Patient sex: M
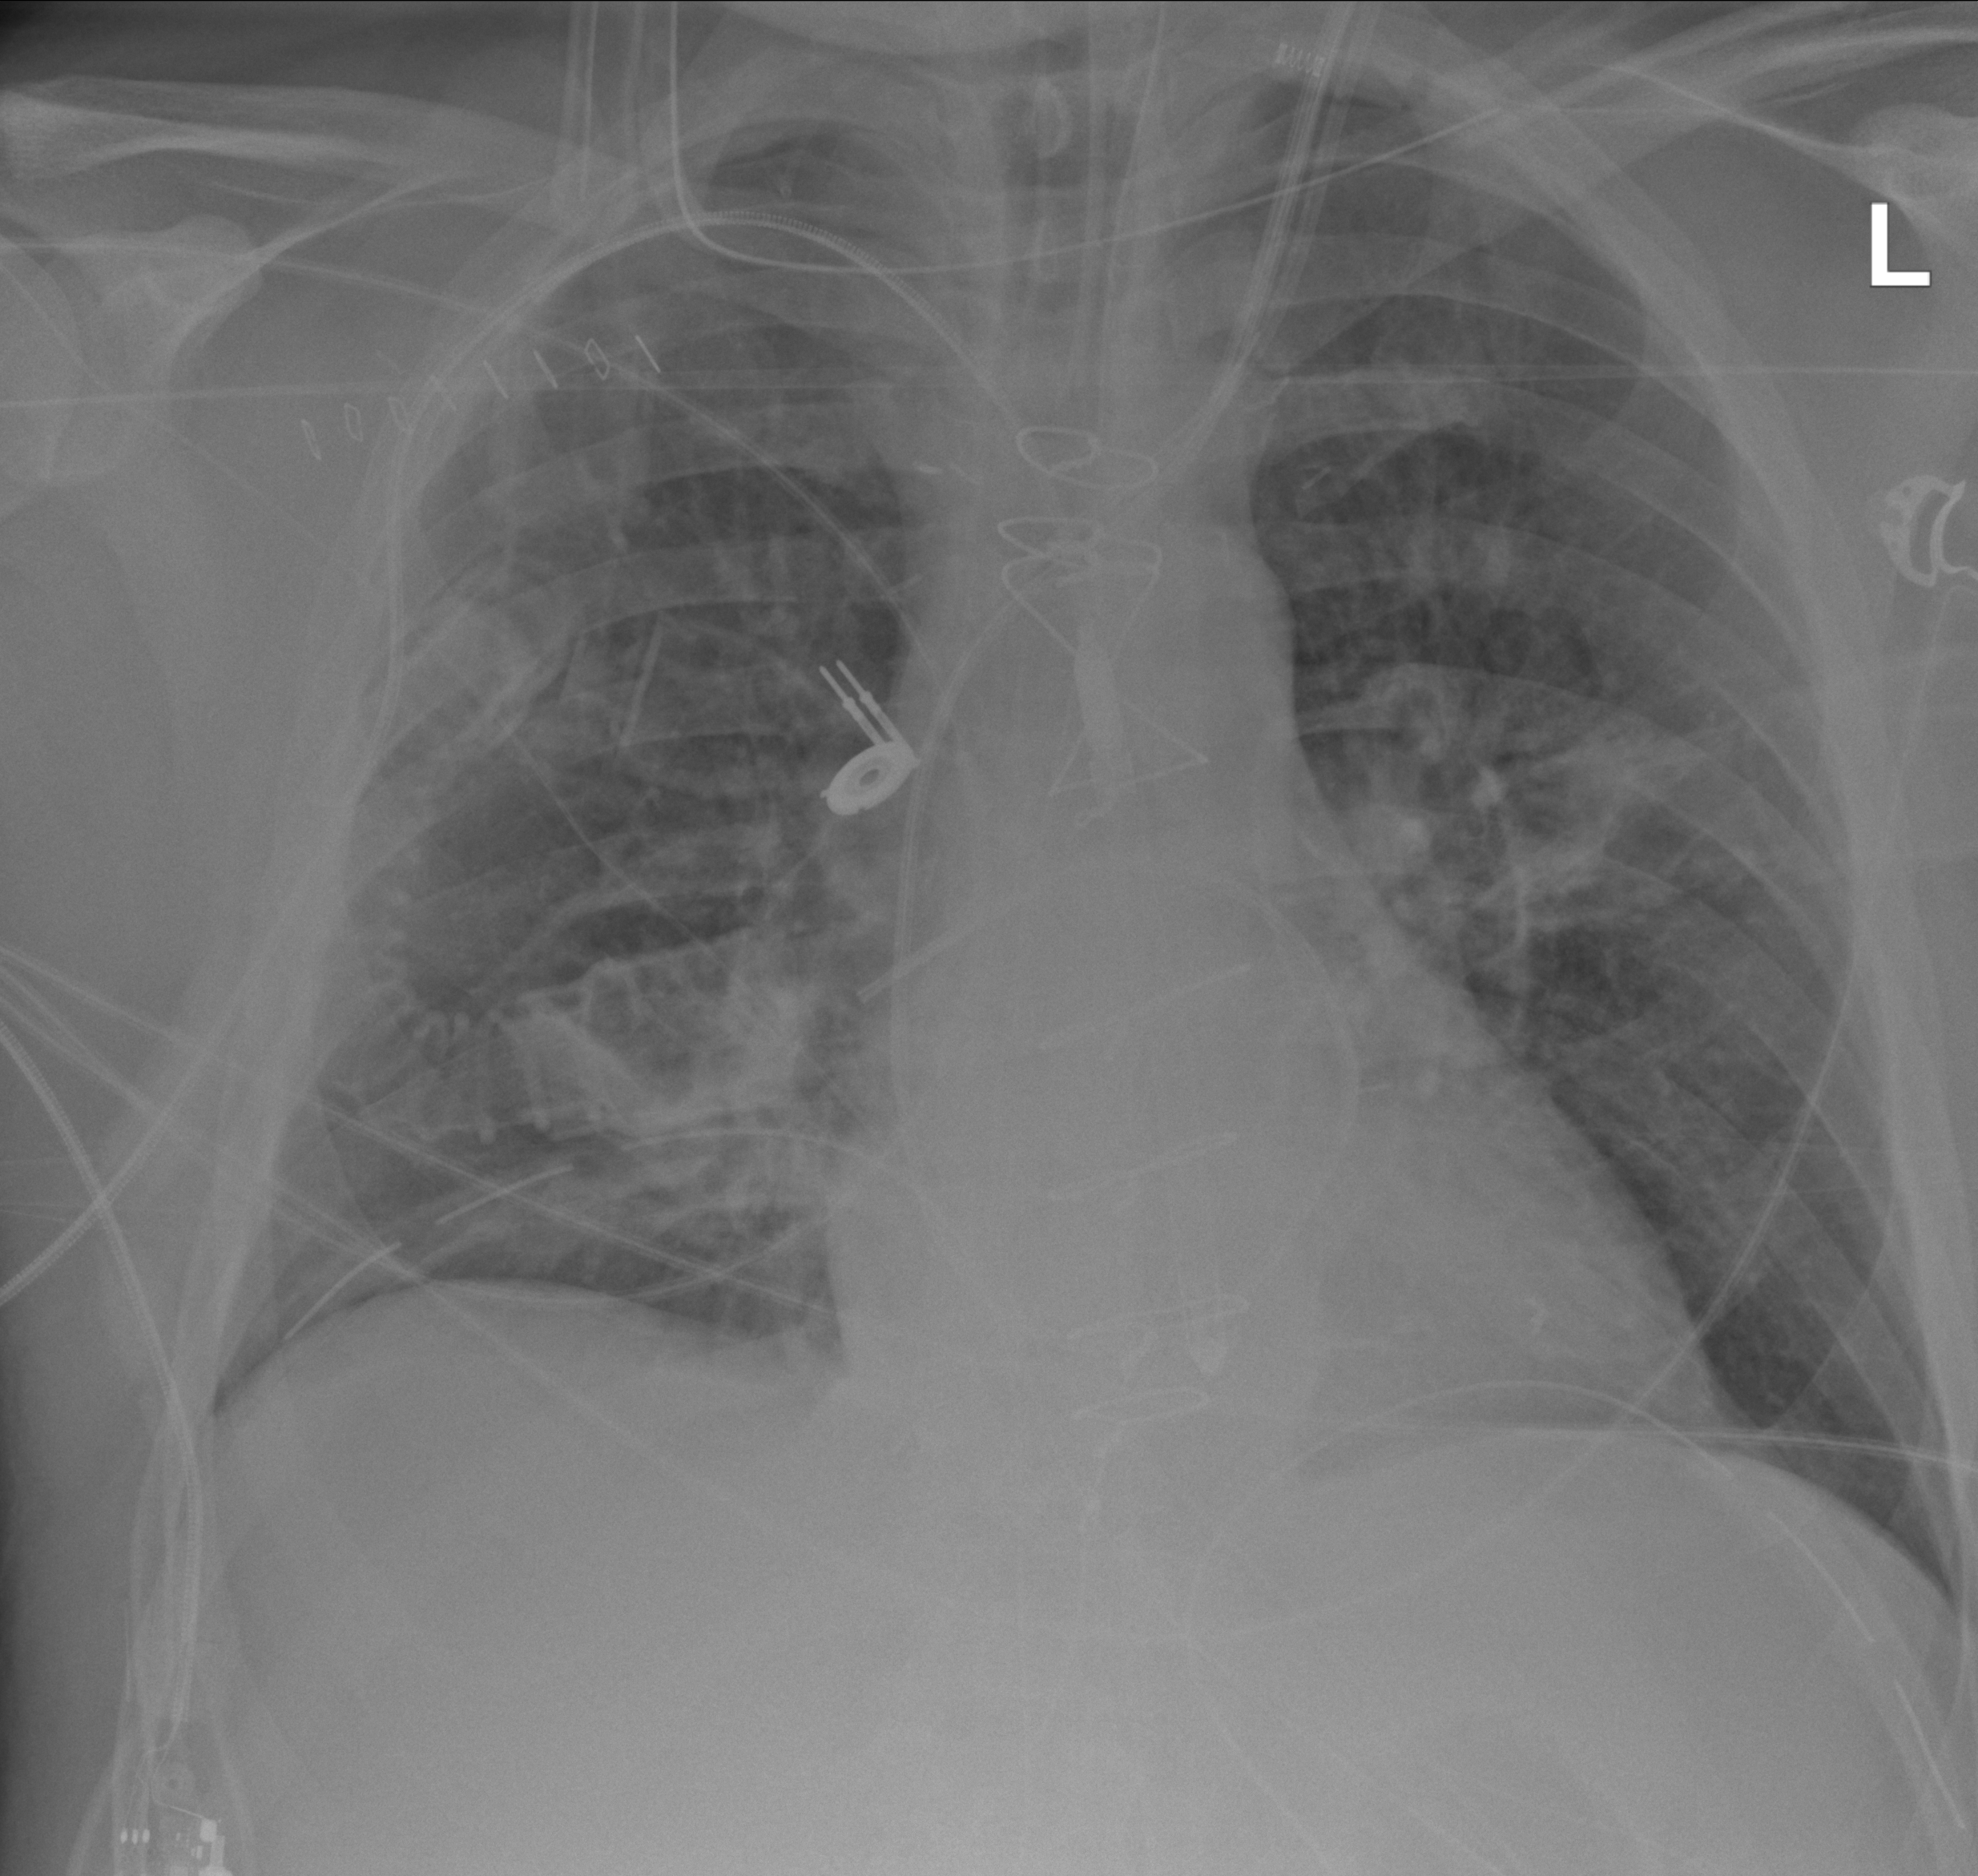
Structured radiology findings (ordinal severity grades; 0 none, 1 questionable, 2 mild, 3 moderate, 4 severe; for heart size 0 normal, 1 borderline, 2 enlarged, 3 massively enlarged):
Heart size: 1
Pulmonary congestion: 2
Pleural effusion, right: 0
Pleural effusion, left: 0
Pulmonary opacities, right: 2
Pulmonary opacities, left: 2
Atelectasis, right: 3
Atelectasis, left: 2